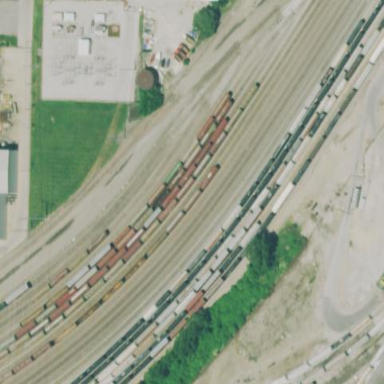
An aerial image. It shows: Railway area.